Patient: sex F, age 56
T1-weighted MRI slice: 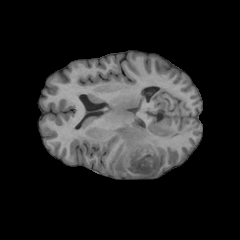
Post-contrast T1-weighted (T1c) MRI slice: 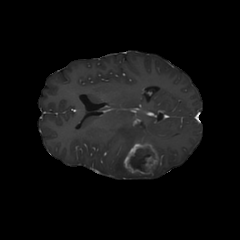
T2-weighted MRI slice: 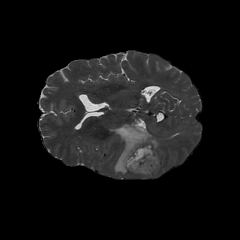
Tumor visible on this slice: yes
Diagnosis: Glioblastoma, IDH-wildtype
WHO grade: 4